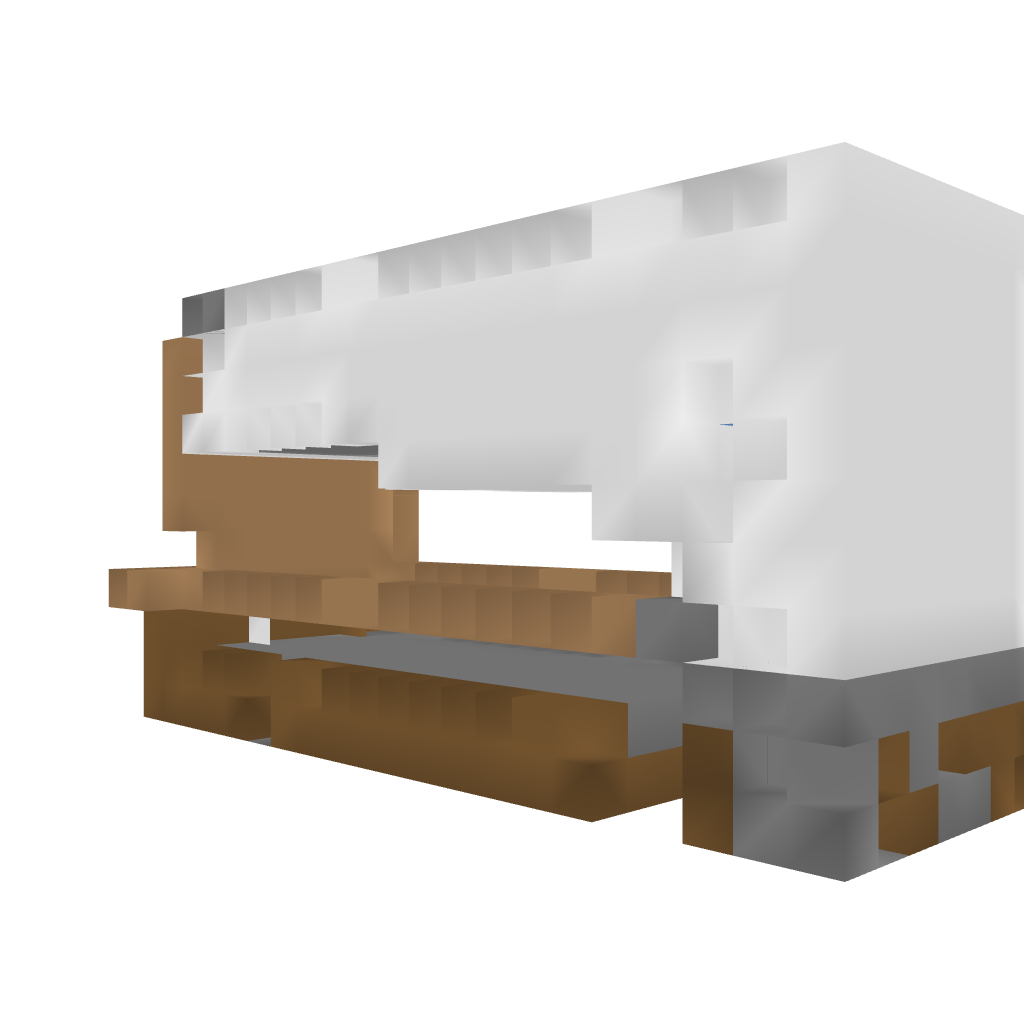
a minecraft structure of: Pig Farm bad low quality